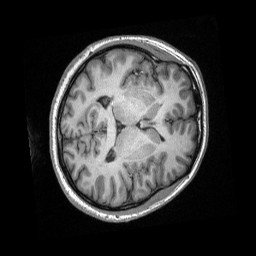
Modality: T1w
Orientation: axial
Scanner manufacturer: siemens
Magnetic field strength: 3 T
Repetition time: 2.3 s
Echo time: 0.00308 s